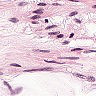
Metastatic tissue present: no